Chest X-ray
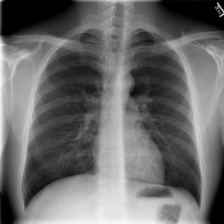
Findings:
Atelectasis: negative
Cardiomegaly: negative
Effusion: negative
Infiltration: negative
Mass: negative
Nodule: negative
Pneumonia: negative
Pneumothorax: negative
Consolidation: negative
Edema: negative
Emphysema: negative
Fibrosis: negative
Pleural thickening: negative
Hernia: negative